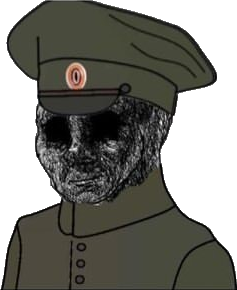
Label: 5_Withered_Wojak